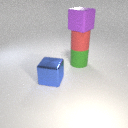
large blue metal cube to the left of large green rubber cylinder